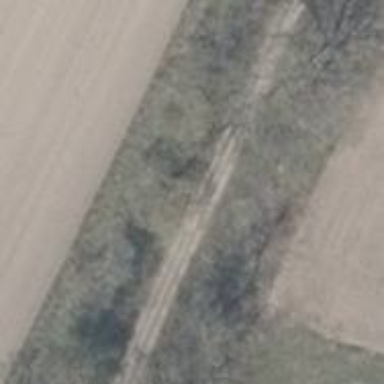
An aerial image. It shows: Dirt track road with grade3 tracktype.